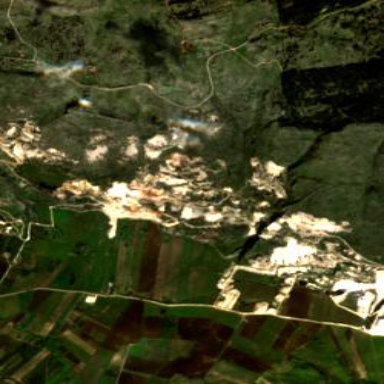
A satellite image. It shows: Quarry area.